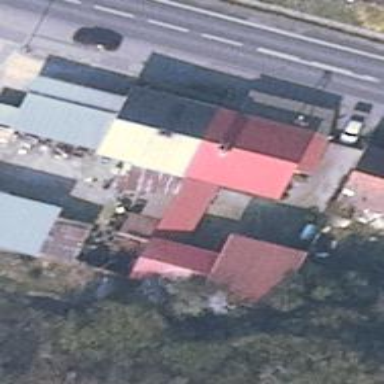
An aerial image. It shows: Manufacturing building.